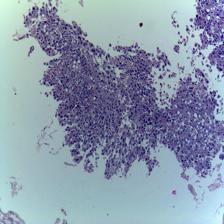
Diagnosis: OSCC